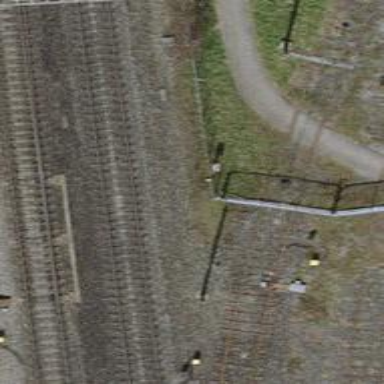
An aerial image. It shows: Single-track electrified railway spur with contact line for service.